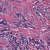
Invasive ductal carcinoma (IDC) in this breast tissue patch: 1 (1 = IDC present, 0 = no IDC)